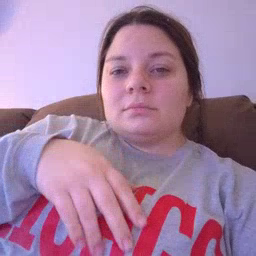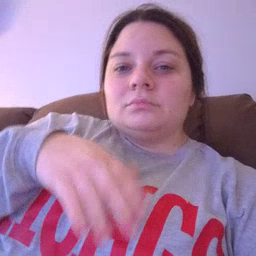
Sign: duck